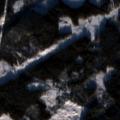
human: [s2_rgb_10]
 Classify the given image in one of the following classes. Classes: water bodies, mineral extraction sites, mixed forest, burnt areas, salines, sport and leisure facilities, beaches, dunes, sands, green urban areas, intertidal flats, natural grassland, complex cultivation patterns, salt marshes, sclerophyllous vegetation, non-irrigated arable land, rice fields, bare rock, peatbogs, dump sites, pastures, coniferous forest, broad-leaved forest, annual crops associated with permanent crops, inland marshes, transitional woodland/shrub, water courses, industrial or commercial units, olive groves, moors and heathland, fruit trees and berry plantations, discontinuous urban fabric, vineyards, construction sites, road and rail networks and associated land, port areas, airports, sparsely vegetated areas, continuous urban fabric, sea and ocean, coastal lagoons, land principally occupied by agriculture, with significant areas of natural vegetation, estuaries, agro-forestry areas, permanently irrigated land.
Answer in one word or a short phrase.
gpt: coniferous forest, mixed forest, transitional woodland/shrub